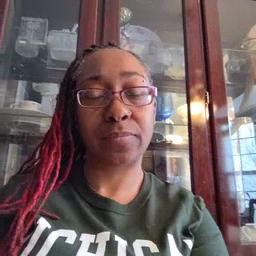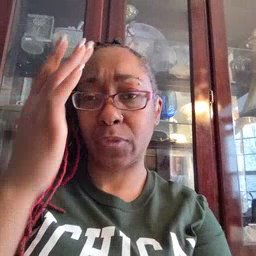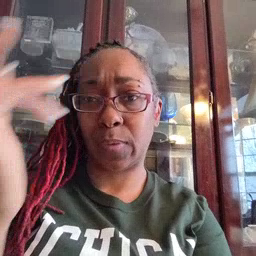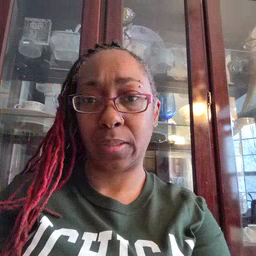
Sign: why